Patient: sex M, age 55
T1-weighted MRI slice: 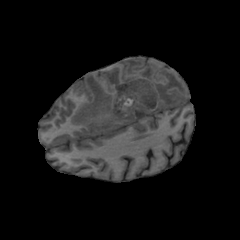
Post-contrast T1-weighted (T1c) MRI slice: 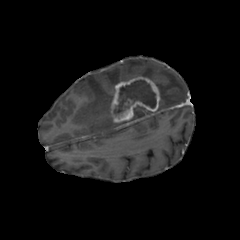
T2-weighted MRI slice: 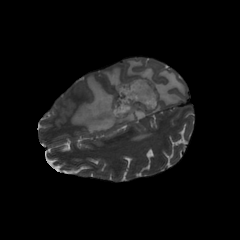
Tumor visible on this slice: yes
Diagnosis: Glioblastoma, IDH-wildtype
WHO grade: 4